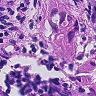
Metastatic tissue present: yes